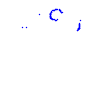
Particle: proton